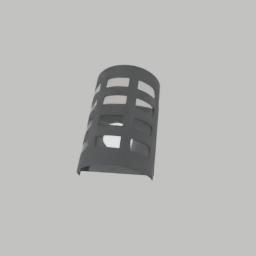
Label: lighting